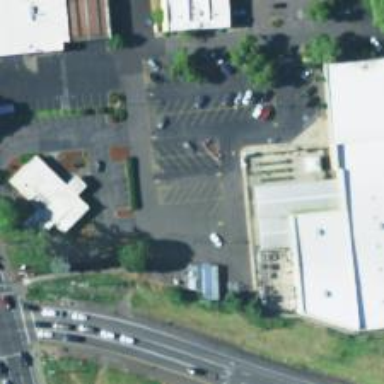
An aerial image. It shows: Parking space is available.